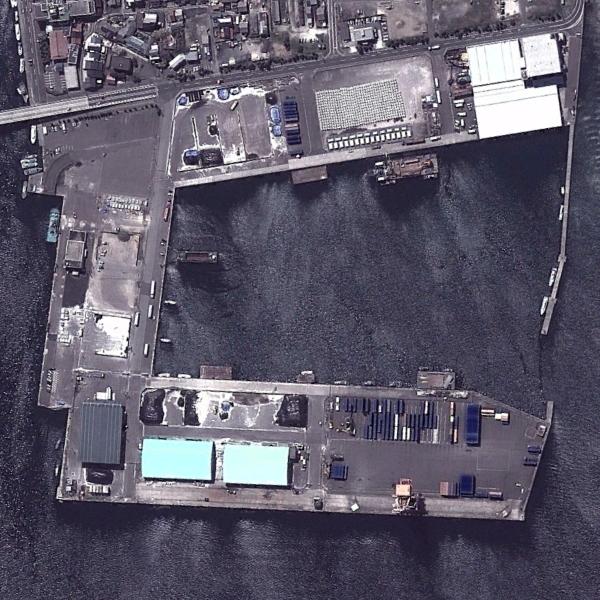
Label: Port